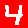
Digit: 4